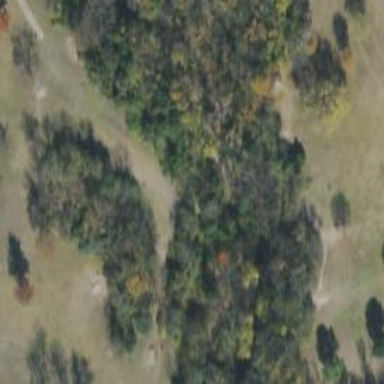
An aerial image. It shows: Disc golf tee area.